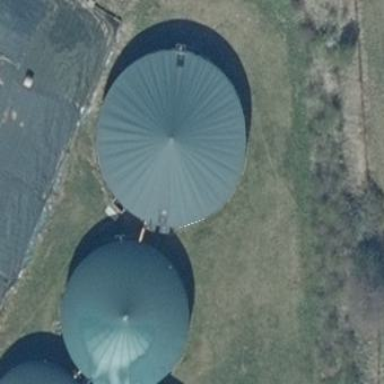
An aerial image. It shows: Round-shaped covered reservoir building.